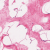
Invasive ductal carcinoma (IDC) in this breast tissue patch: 0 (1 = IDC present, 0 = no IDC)